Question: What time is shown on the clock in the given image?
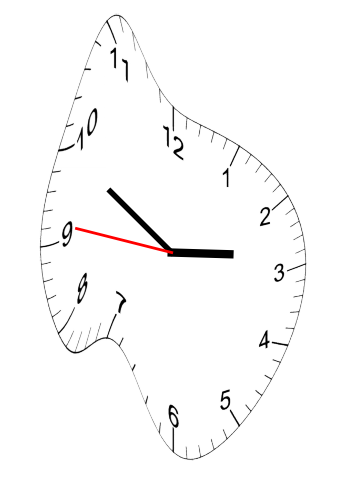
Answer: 02:49:46